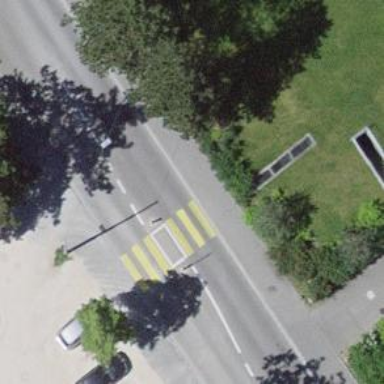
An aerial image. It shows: Uncontrolled crossing with pedestrian island.